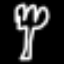
Label: fork